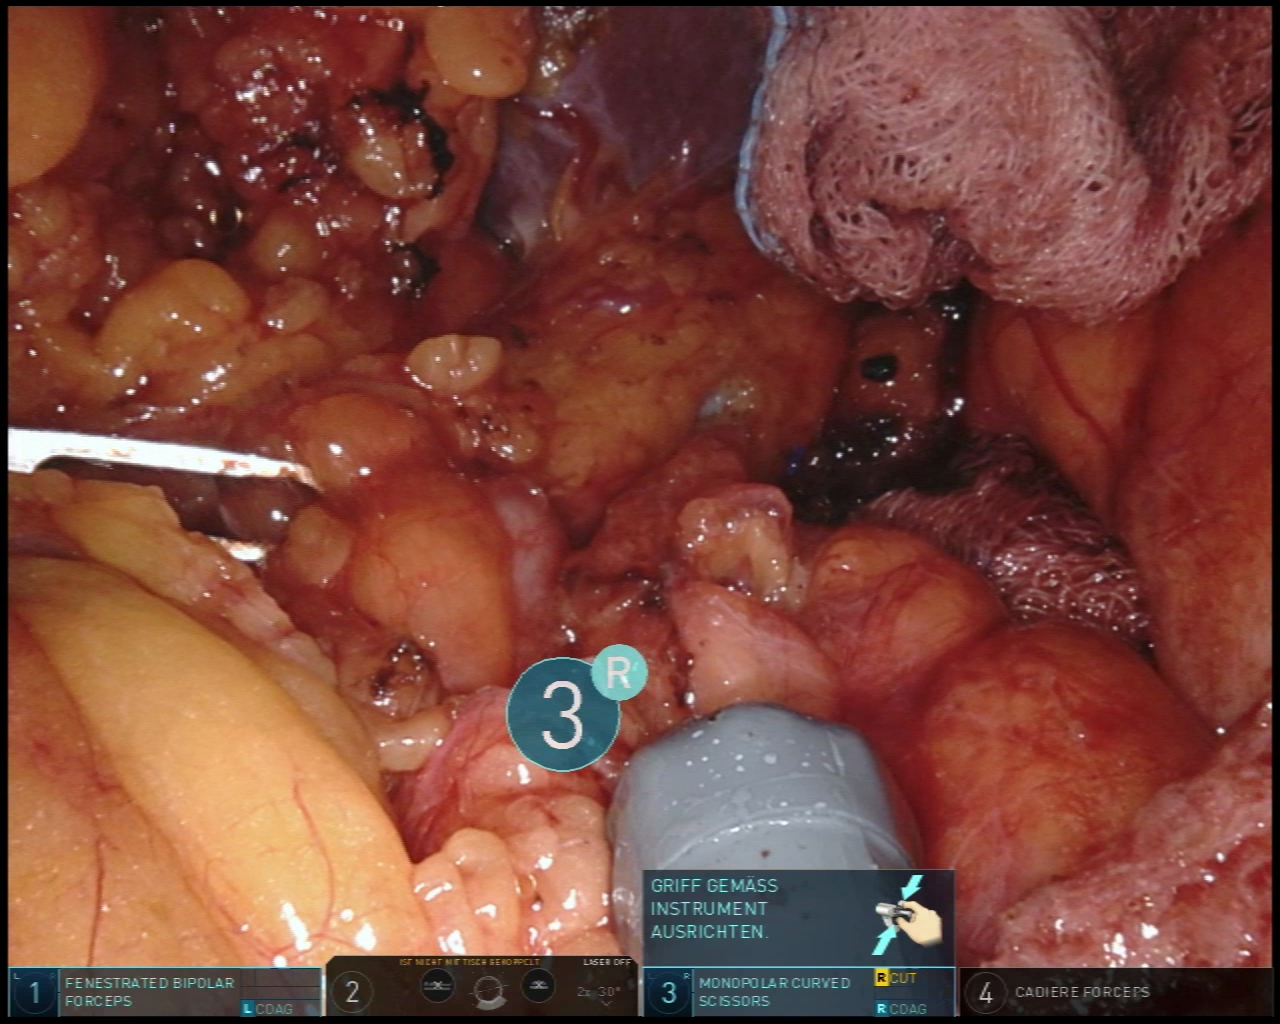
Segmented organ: spleen
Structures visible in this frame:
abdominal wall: no
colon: no
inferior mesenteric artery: no
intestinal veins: no
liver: no
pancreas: no
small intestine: no
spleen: yes
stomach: yes
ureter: no
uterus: no
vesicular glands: no